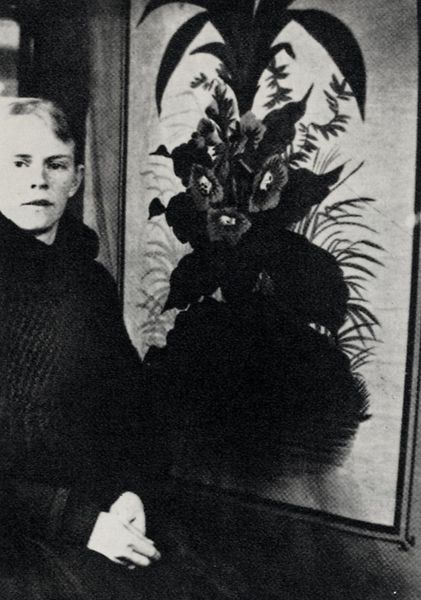
Titel: Porträt von Siri von Essen, Gersau
Künstler: August Strindberg
Standort: Stockholm
Institution: Kunglia Bibliothek
Schlagwörter: blätter, dunkel, gemälde, hand, kopf, laub, mann, schatten, weiß, mädchen, sitzen, ausschnitt, blume, blumen, fenster, frau, frisur, grau, haar, hell, kleid, licht, mund, nase, ohr, profil, schwarz, blick, blüten, dame, gras, malerei, ornament, teppich, alt, blond, jacke, jung, wand, augen, federn, gesicht, kragen, mensch, rahmen, stehen, ärmel, bild, bildnis, hände, portrait, porträt, vorhang, natur, haare, mantel, sitzend, stickerei, blatt, pflanze, pflanzen, kinn, lippe, lippen, scheitel, seitlich, rand, hands, white, women, dekoration, tafel, black, face, gray, hair, modern, painting, sitting, wall, woman, wandteppich, ernst, streng, brauen, pupillen, floral, maler, malerin, flowers, picture, rug, tapestry, palme, wallpaper, junge, augenbraue, grass, gestalt, blumenstrauß, foto, fotografie, photographie, stile, stengel, schwarz-weiß, künstler, leinwand, flora, nasenlöcher, photo, ausstellung, eiss, schwarzw, halbprofil, androgyn, flower, man, girl, island, rollkragen, boy, eyes, plants, gewebe, wandbild, black and white, shawl, fotographie, mouth, pullover, abgeschnitten, aufnahme, pulli, akademie, fot, knabenhaft, weberei, person, jugendtil, leaves, farne, artist, gallery, studio, kacke, canvas, strickjacke, textur, hanging, quilt, textile, realistic, gerippt, mural, photograph, pgotographie, pineapple, blumenbild, frai, maerin, erade, mundg, strickpullover, strickware, blonder junge, poppies, artwork, stems, sweater, junge und bild, schwarzer pulli, strickpulli, 3 blüten, posing, fronds, pullober